Question: I have the below JSON object returned to me and want to update the val() of two textboxes (txtAssigned01 and txtAssigned02) that already exist on the page. I know I should do this with a loop, but not sure how to dynamically select the textboxes in jQuery. Any help would be appreciated!
JSON Object:

Code so far:
'''
function getAssignedPerson(projectID) {
$.ajax({
url: "view-requests.aspx/getAssignedPerson", // Current Page, Method
data: JSON.stringify({
projectID: projectID
}), // parameter map as JSON
type: "POST", // data has to be POSTed
contentType: "application/json", // posting JSON content
dataType: "JSON", // type of data is JSON (must be upper case!)
timeout: 10000, // AJAX timeout
success: function (result) {
$.each(result, function (i, v) {
$('#txtAssigned0'+ v).val(result.d[i]); <--- here's my problem
});
},
error: function (xhr, status) {
alert(status + " - " + xhr.responseText);
}
});
}
'''
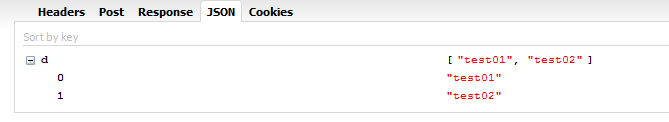
Answer: Here's a <URL>.
You have the following HTML on the page:
'''
<input id='txtAssigned01'/>
<input id='txtAssigned02'/>
'''
Your data looks like it's coming back as follows:
'''
var result = {d:['test1', 'test2']};
'''
So you need to loop the array d that is in the result object:
'''
$.each(result.d, function (i, v) {
console.log(i);
console.log(v);
var x = i + 1;
$('#txtAssigned0'+ x).val(v); //<--- here's my problem
});
'''
You also need to increment the index which is zero based or change your naming convention to be zero based such that you would have:
'''
<input id='txtAssigned00'/>
<input id='txtAssigned01'/>
'''
and
'''
$.each(result.d, function (i, v) {
$('#txtAssigned0'+ i).val(v);
});
'''
Here's an <URL>.